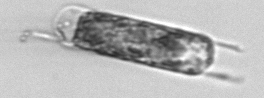
Label: Hemiaulus